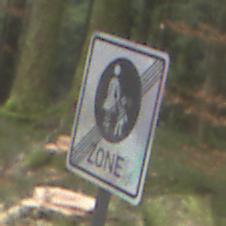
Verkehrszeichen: EndeFussgaengerzone
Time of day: Midday
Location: Outdoor (Nature)
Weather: Overcast
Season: NotSpecified
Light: Natural